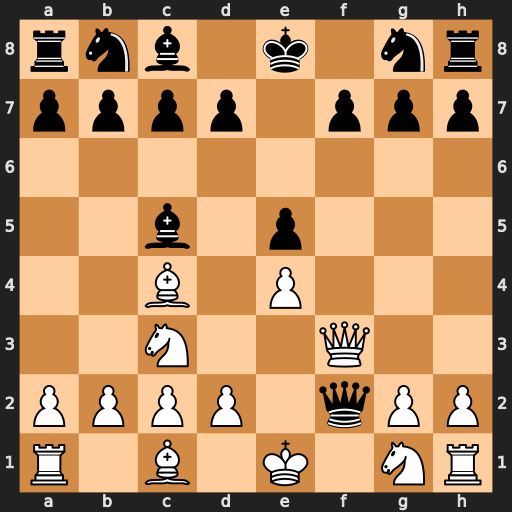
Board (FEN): rnb1k1nr/pppp1ppp/8/2b1p3/2B1P3/2N2Q2/PPPP1qPP/R1B1K1NR
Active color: w
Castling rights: KQkq
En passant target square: -
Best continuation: Qxf2 Bxf2+ Kxf2